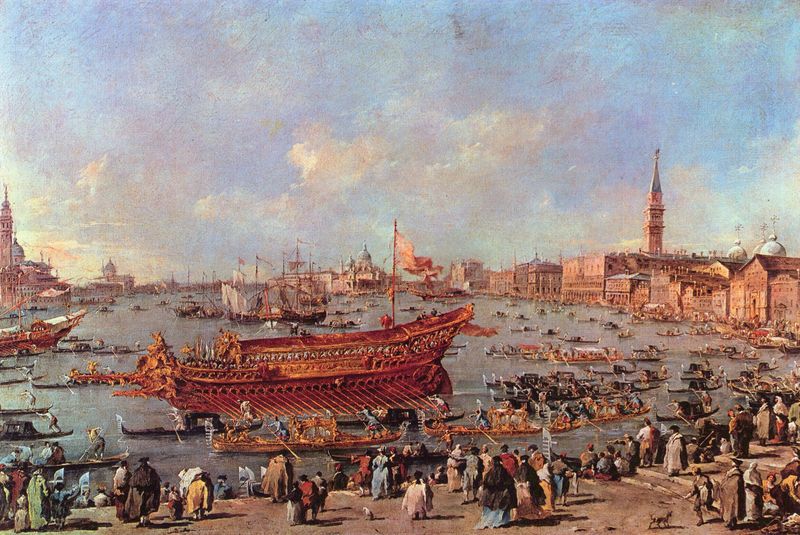
Titel: Abfahrt des Bucentauro zum Lido
Künstler: Francesco de' Guardi
Standort: Paris
Institution: Musée du Louvre
Schlagwörter: blau, gemälde, himmel, mann, meer, schatten, wasser, weiß, wolken, frauen, gelb, grün, kirchturm, landschaft, menschen, ocker, see, stadt, ufer, braun, bunt, frau, grau, hell, hintergrund, holz, licht, männer, orange, schwarz, dach, gebäude, hund, hunde, tier, tuch, wolke, ansammlung, beige, fest, leute, malerei, masse, menge, andrang, portrait, öl, horizont, häuser, wind, kanal, kirche, sonne, land, gewand, gold, tücher, kind, personen, spitzen, person, renaissance, boot, boote, kinder, kirchturmspitze, paddel, ruder, rund, turm, küste, schiff, schiffe, segel, segelboot, segelschiffe, sommer, ansicht, fahnen, fassade, fassaden, italien, passanten, vedute, venedig, zuschauer, fahne, flagge, mast, segelschiff, sonnenlicht, dächer, farbe, tag, violett, hafen, kai, kuppel, masten, ölgemälde, pier, wehen, ausleger, riemen, rudern, segelboote, betrachter, kirchen, katze, kreuz, kuppeln, orient, türme, palast, palazzi, stockwerk, dom, auflauf, volk, menschenmenge, regatta, sims, doge, empfang, stadtlandschaft, verkehr, florenz, schau, etagen, winterlandschaft, flaggen, ankunft, maste, ornamentik, stockwerke, miniatur, show, hafenbecken, seelandschaft, römisch, canaletto, campanile, lagune, winken, und, häuserzeile, etage, hafenstadt, paläste, häuserreihe, piazza, staken, canale grande, haafen, gondel, gondeln, san marco, kajüte, dogenpalast, markusplatz, frachtschiff, canal grande, venezianisch, massen, galeere, menschenauflauf, norditalien, schif, galere, canalletto, vendedig, manner, kajütte, arsenale, schff, fuguren, dogen, serenissima, kogge, galeeren, fahenmast, gondeliere, gondelieren, haafenstadt, kajüten, lichtbad, rammsporn, seezugang, stadt  und seelandschaft, stadtportrait, gallere